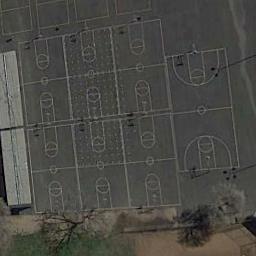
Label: basketball_court